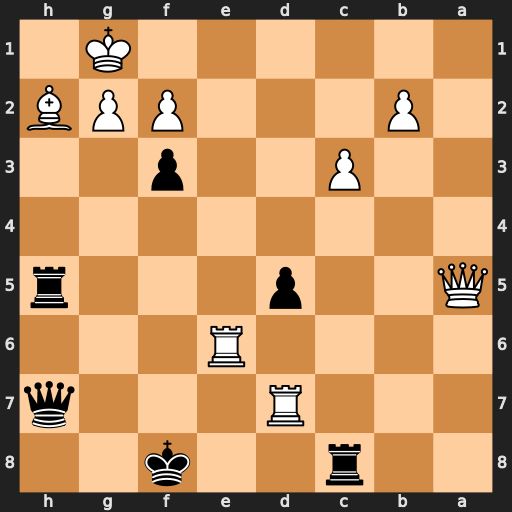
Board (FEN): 2r2k2/3R3q/4R3/Q2p3r/8/2P2p2/1P3PPB/6K1
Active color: b
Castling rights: -
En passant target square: -
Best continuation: Qb1+ Re1 Qxe1#